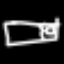
Label: bed